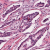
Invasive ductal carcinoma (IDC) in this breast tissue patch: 1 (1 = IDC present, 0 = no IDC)